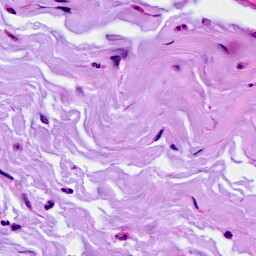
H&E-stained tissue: Breast